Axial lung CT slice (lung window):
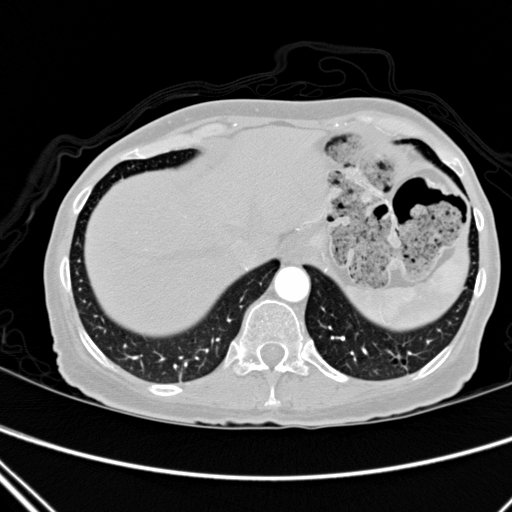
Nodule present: no